Aerial crown-view tile of a tropical tree (Barro Colorado Island, Panama), acquired 20241014:
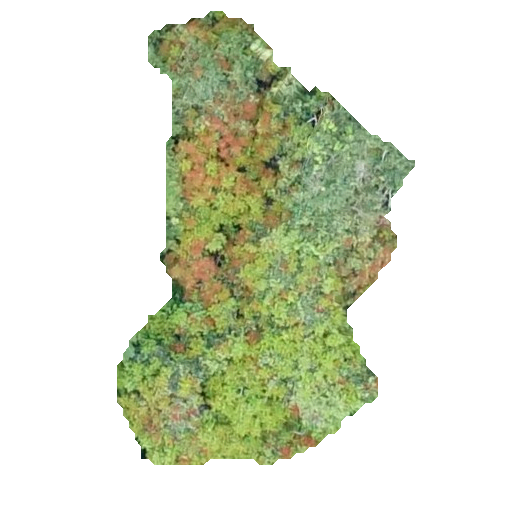
Species: Spondias mombin
GBIF accepted scientific name: Spondias mombin
Crown area: 135.254 m²